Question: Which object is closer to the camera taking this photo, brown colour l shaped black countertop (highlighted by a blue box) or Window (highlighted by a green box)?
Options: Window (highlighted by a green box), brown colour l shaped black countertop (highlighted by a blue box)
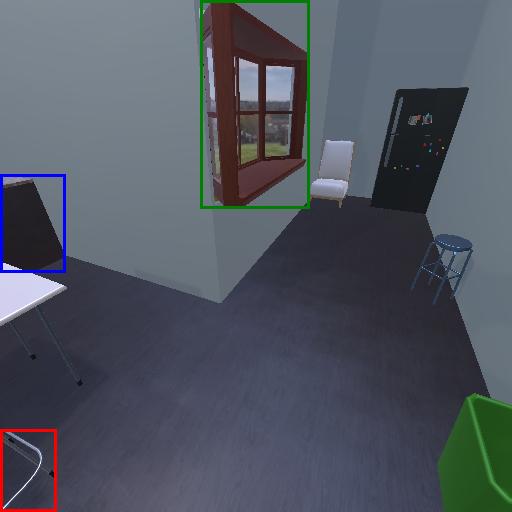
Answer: Window (highlighted by a green box)